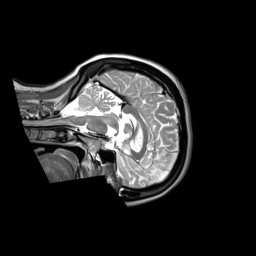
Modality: T2w
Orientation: sagittal
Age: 51
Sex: female
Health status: ill
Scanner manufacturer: siemens
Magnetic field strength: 3 T
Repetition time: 2.8 s
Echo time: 0.326 s